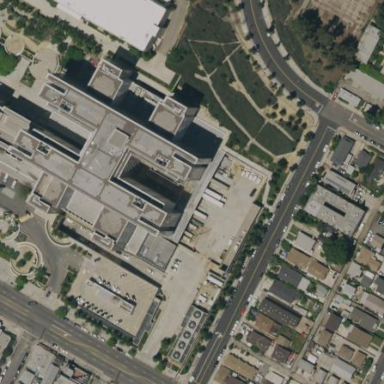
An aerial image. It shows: Hospital building.